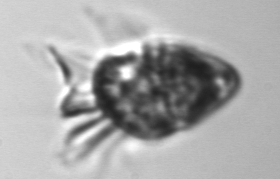
Label: Strombidium_morphotype1